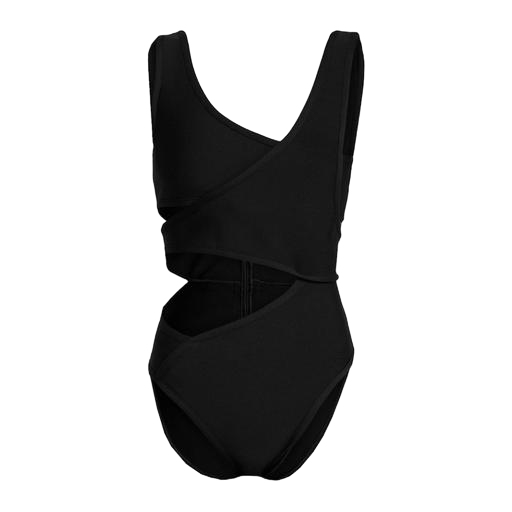
black cut-out vest, black asymmetrical zip-up vest, black one piece, white background